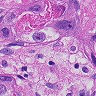
Metastatic tissue present: yes